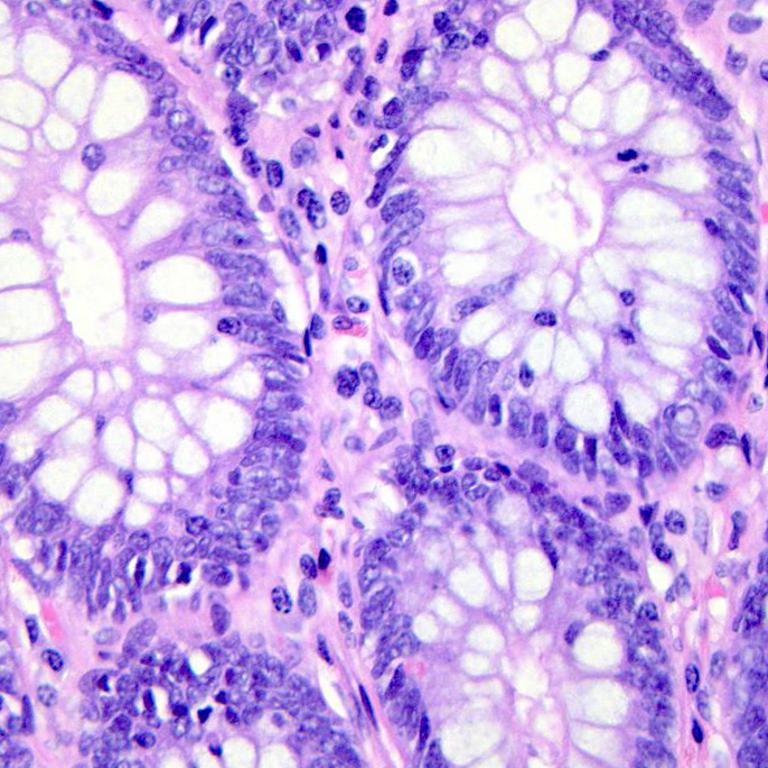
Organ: colon
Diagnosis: benign